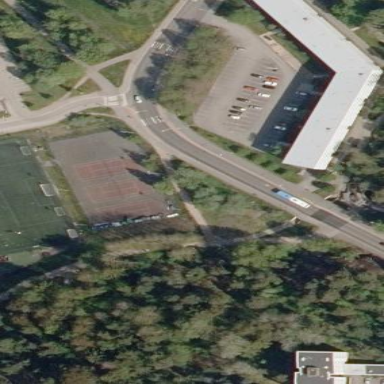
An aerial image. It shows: Tennis court on pitch.